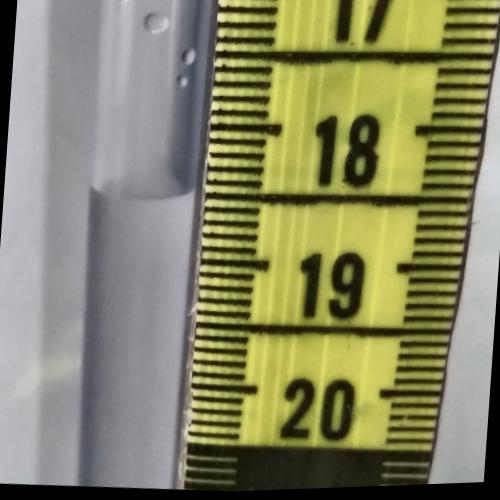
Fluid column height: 18.5 cm